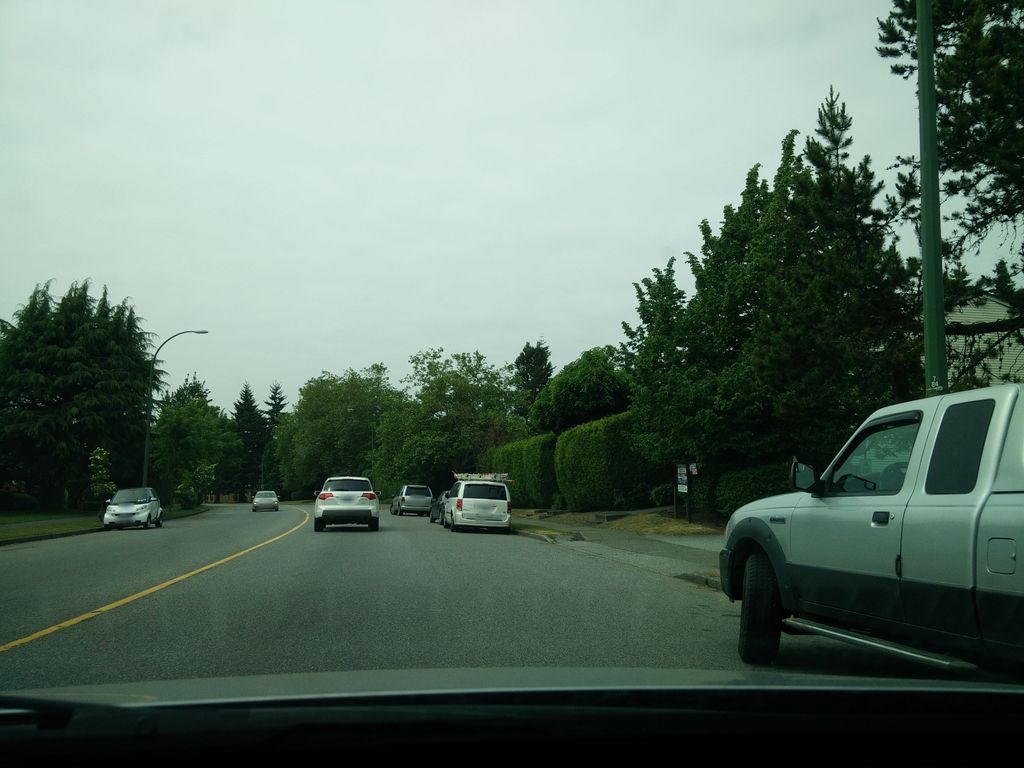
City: vancouver